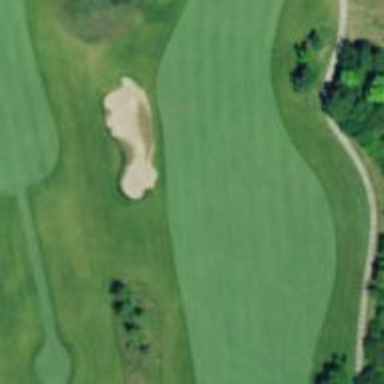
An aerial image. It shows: Golf hole.